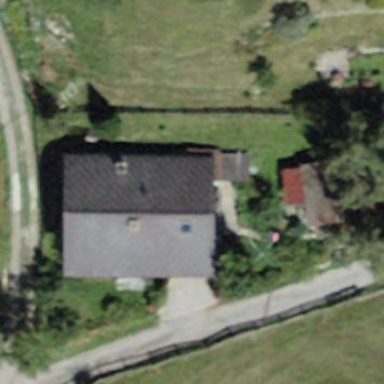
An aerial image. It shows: Detached building.